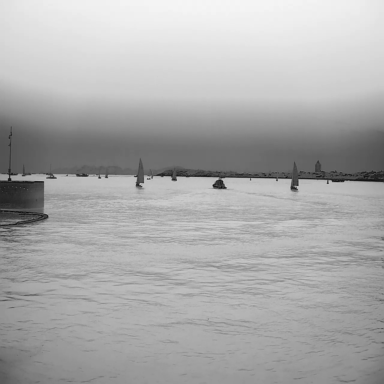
There are 14 objects shown in the infrared image, including three bulk_carriers, nine sailboats, a container_ship, and a canoe.